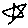
Label: star